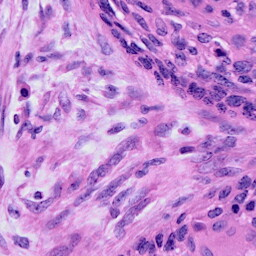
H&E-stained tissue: Cervix